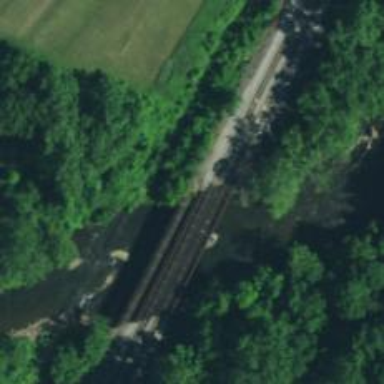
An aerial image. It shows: Abandoned railway bridge.